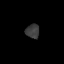
Tissue: skin
Cell type: Epithelial cells
Senescence score: 0.7463
Nuclear area (px): 186
Mean DAPI intensity: 59.957